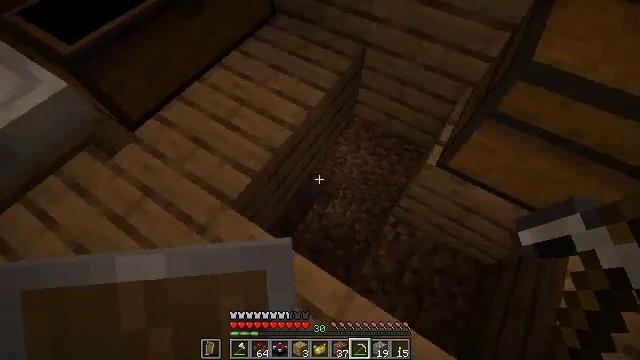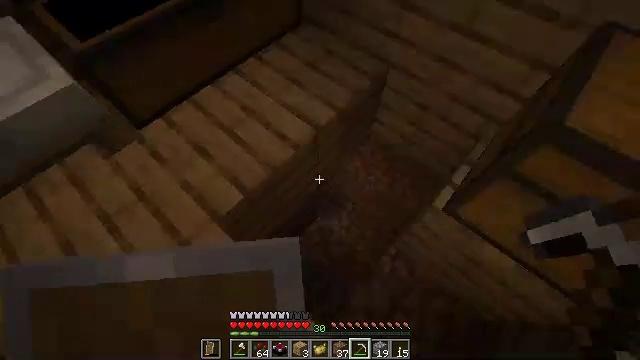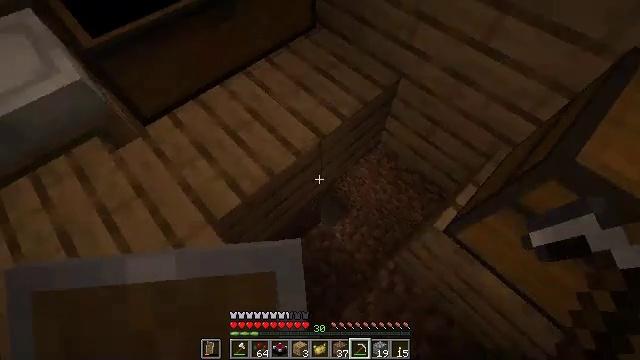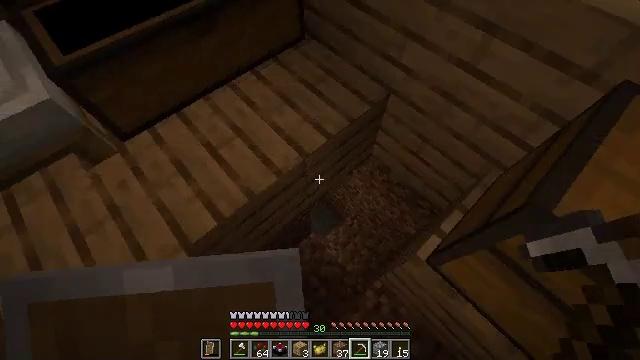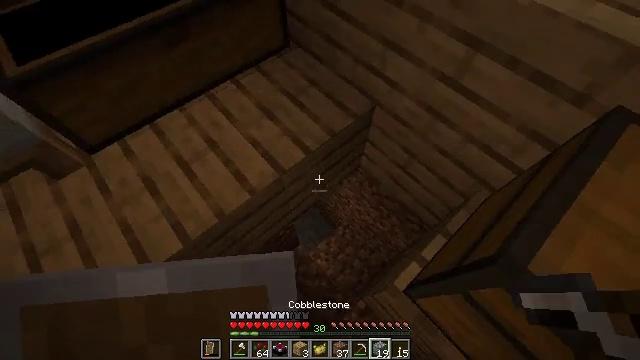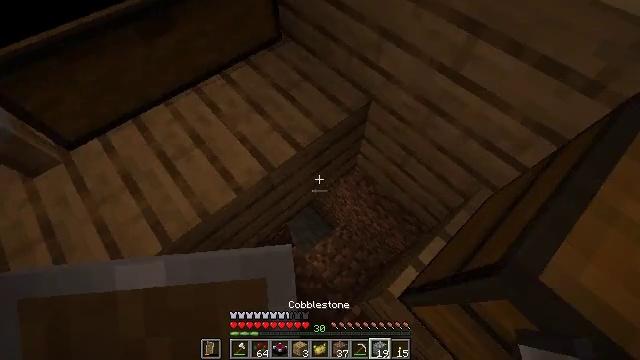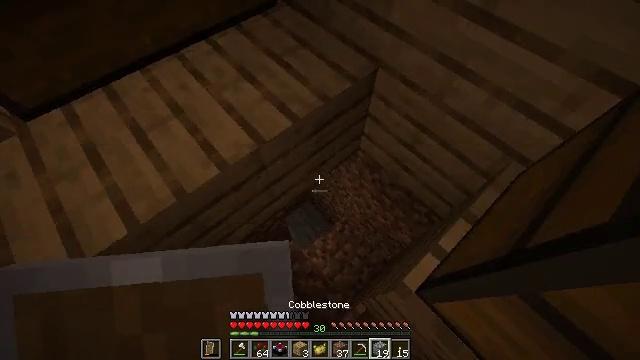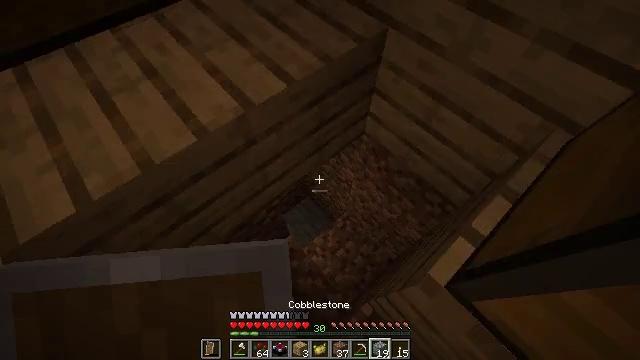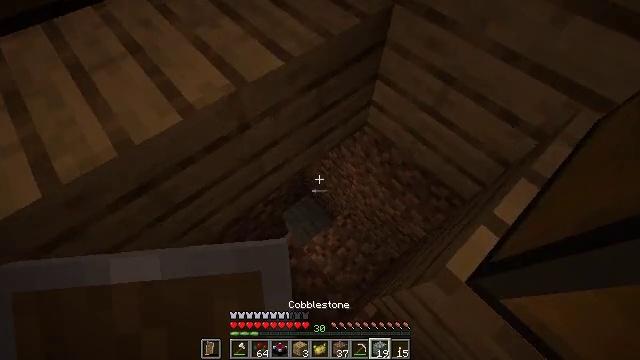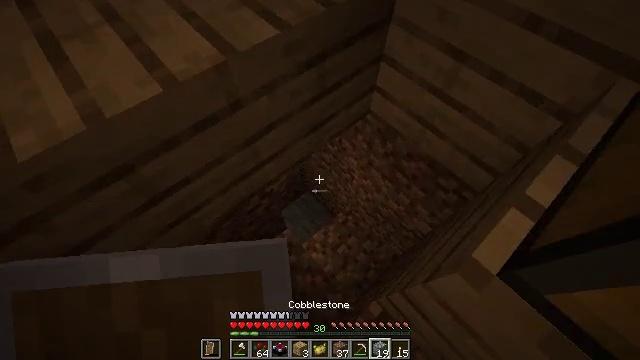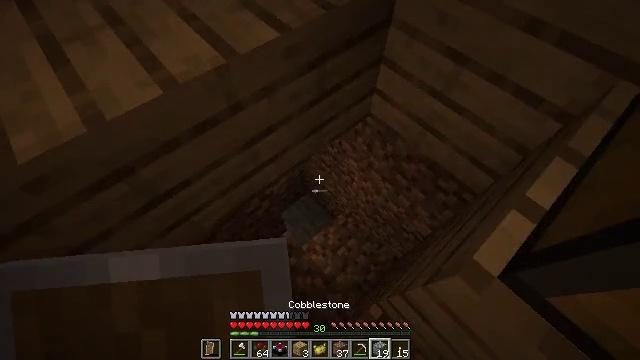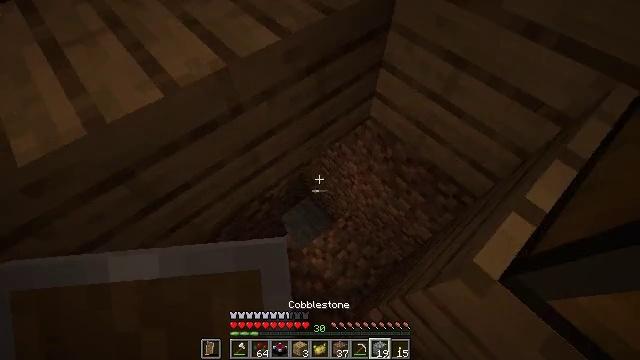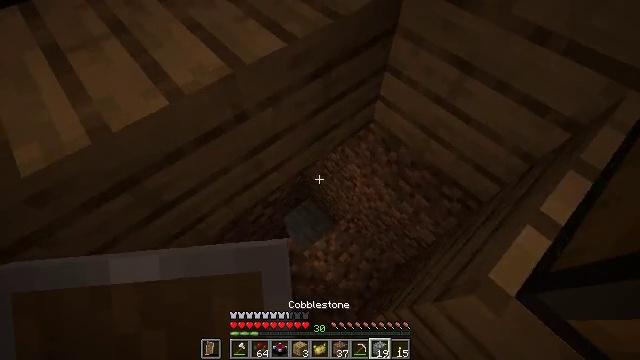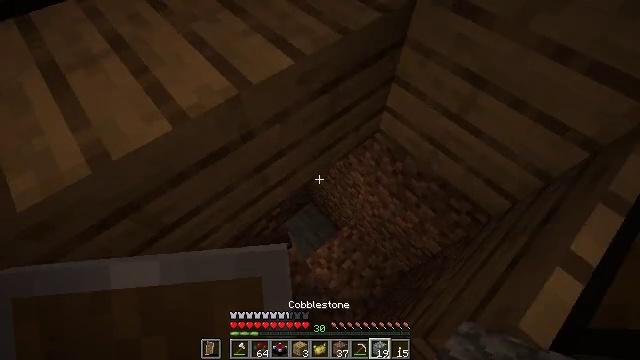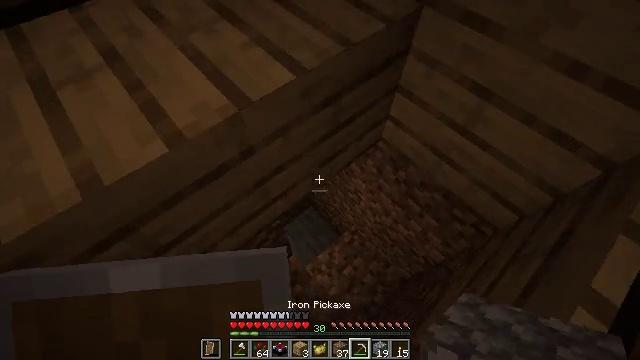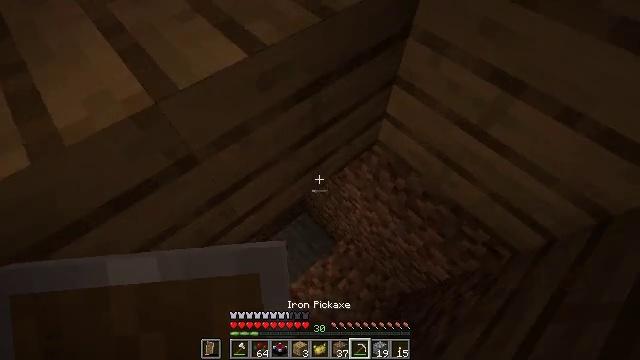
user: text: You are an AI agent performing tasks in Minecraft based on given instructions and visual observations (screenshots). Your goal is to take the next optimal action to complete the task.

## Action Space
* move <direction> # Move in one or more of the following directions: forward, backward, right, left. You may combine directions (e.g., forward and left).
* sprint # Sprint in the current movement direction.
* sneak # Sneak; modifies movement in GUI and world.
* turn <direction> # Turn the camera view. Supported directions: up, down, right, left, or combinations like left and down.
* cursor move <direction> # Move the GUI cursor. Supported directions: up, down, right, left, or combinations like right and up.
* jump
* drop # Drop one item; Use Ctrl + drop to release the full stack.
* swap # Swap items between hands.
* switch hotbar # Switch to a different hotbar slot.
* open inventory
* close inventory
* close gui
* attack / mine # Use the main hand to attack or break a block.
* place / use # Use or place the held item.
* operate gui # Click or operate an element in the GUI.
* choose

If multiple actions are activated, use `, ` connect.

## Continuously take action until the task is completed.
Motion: motion action
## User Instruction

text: Gather dirt.
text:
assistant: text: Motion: move forward and move right, turn left
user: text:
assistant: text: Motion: move forward and move right, turn left
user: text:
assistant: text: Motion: move forward and move right, turn left
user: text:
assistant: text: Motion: move forward and move right
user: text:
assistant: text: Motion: move forward and move right
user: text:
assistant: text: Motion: no_op
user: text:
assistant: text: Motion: no_op
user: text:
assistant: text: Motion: no_op
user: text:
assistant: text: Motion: no_op
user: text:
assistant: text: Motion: no_op
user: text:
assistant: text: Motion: no_op
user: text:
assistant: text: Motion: move forward
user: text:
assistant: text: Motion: move forward
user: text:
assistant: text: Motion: move forward and move right
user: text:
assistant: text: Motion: move forward and move right
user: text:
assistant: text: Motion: move forward and move right, turn left
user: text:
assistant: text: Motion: move forward and move right, turn left
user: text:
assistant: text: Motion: move forward and move right, turn left and up
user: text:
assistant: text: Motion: move forward and move right, turn left and up
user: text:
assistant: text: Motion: move forward and move right, turn left
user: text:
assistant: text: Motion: move forward and move right, turn left and up
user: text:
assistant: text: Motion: move forward and move right, turn left and up
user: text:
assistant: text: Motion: move forward and move right, turn left and up
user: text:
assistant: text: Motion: move forward and move right, turn left and up
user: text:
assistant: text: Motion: move forward and move right
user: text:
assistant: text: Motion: move forward and move right
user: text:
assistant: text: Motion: move forward and move right
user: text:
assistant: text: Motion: move forward and move right, turn right
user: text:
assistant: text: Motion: move forward and move right, turn left and up
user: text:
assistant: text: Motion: move forward and move right, turn left and up